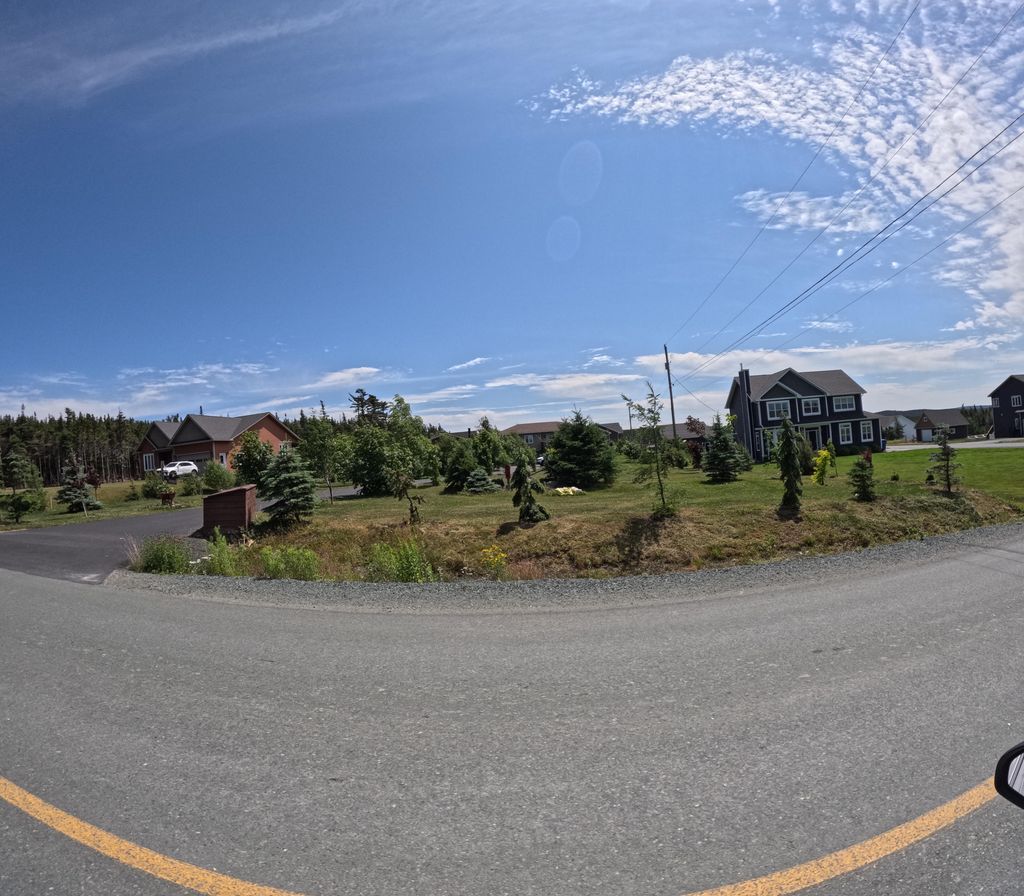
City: st_johns